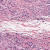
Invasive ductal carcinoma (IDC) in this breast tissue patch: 1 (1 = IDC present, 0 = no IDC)